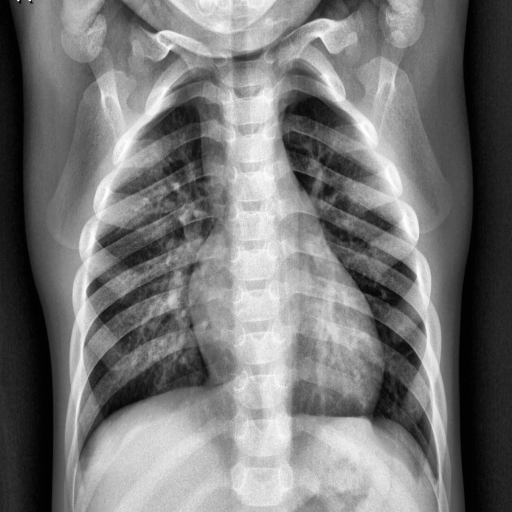
Finding: NORMAL